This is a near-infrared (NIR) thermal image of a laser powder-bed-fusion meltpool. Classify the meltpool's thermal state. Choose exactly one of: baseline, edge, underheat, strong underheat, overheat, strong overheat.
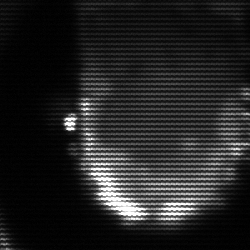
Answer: baseline